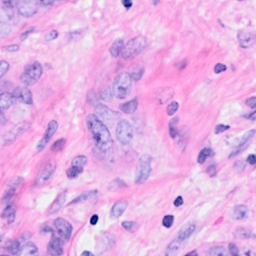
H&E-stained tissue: Breast